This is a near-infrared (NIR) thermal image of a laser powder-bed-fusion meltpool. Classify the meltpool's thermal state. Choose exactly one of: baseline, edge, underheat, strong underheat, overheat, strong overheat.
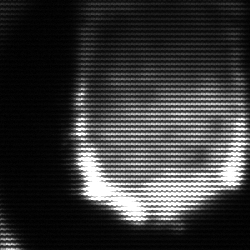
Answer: edge